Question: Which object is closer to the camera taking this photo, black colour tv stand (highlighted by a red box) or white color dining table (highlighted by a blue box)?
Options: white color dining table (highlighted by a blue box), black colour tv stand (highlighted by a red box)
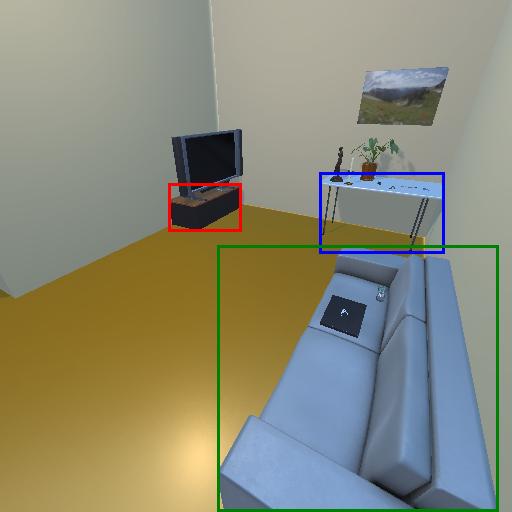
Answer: white color dining table (highlighted by a blue box)